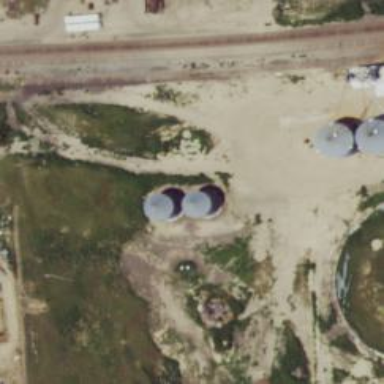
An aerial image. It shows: Silo.